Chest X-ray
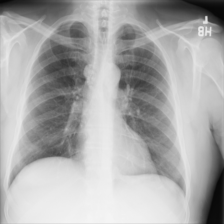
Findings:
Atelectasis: negative
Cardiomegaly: negative
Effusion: negative
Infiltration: positive
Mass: negative
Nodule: negative
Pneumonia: negative
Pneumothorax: negative
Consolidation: negative
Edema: negative
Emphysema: negative
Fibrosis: negative
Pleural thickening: negative
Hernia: negative